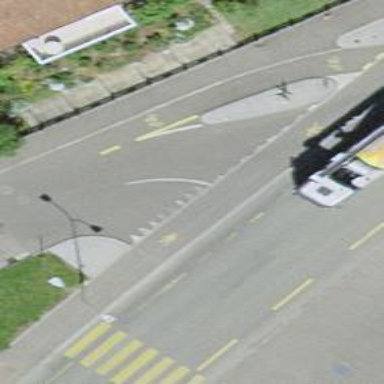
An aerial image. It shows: Unmarked road crossing.